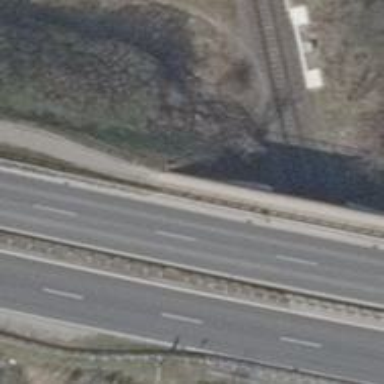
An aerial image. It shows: Primary highway bridge with asphalt surface and lane markings.